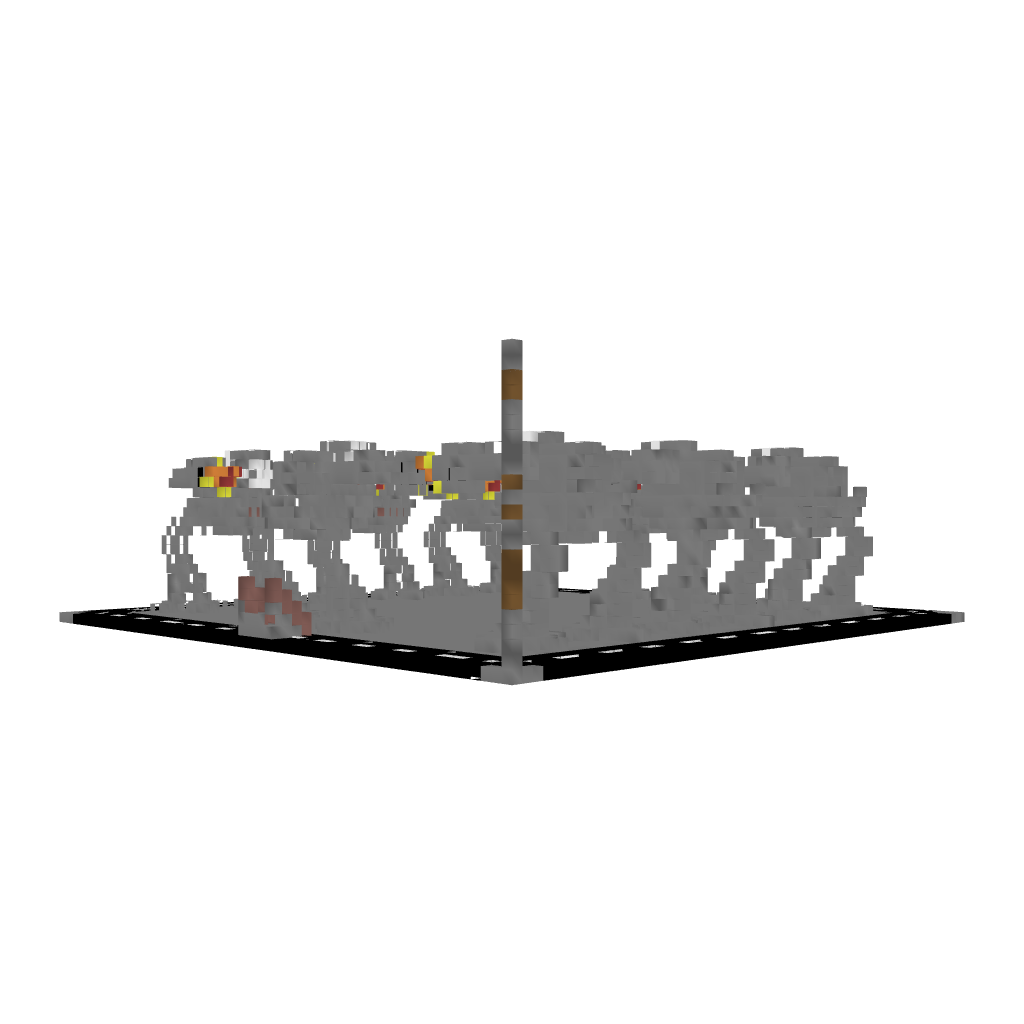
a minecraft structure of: MechWarriors bad low quality